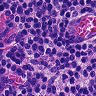
Metastatic tissue present: no